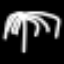
Label: palm tree